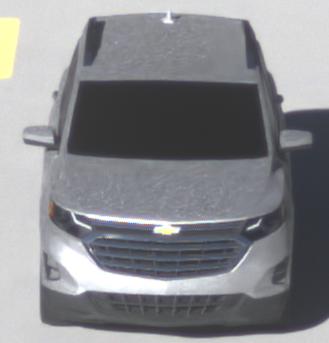
Make: Chevrolet
Model: Equinox
Detailed model: Gen. 2
Model produced from: 2015
Model produced until: 2017
Doors: 5
Color: white
Road condition: dry road
Daytime: sunrise or sunset
Contrast: medium contrast